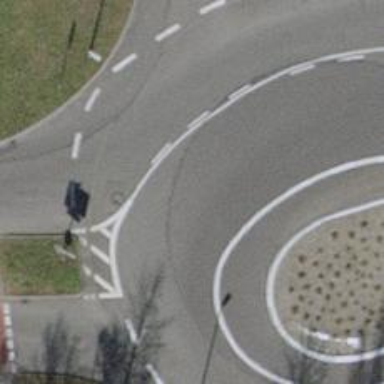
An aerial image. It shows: Asphalt road in residential area leading to roundabout.